Question: I'm trying to perform a segue from my 'AppDelegate'. I know I can't actually perform a segue from the 'AppDelegate', since a segue is a transition from one scene to another, so I instantiate the two 'ViewControllers' concerned in my 'AppDelegate'
'''
let storyboard = UIStoryboard(name: "Main", bundle: nil)
let loadingViewController = storyboard.instantiateViewControllerWithIdentifier("loadingViewController") as UIViewController
let loginViewController = storyboard.instantiateViewControllerWithIdentifier("loginViewController") as UIViewController
let mainViewController = storyboard.instantiateViewControllerWithIdentifier("mainViewController") as UIViewController
'''
Then later, I try to 'loadingViewController.performSegueWithIdentifier("segueToLogin", sender: self)' where 'segueToLogin' is a custom segue identifier in my storyboard

The error I get (which doesn't crash the app) is
'''
Tacklebox[27258:<PHONE>] Warning: Attempt to present <Tacklebox.LoginViewController: 0x7fd8a9646bd0> on <Tacklebox.LoadingViewController: 0x7fd8a943d940> whose view is not in the window hierarchy!
'''
and the end result is I stay on the 'sourceViewController', 'loadingViewController'.
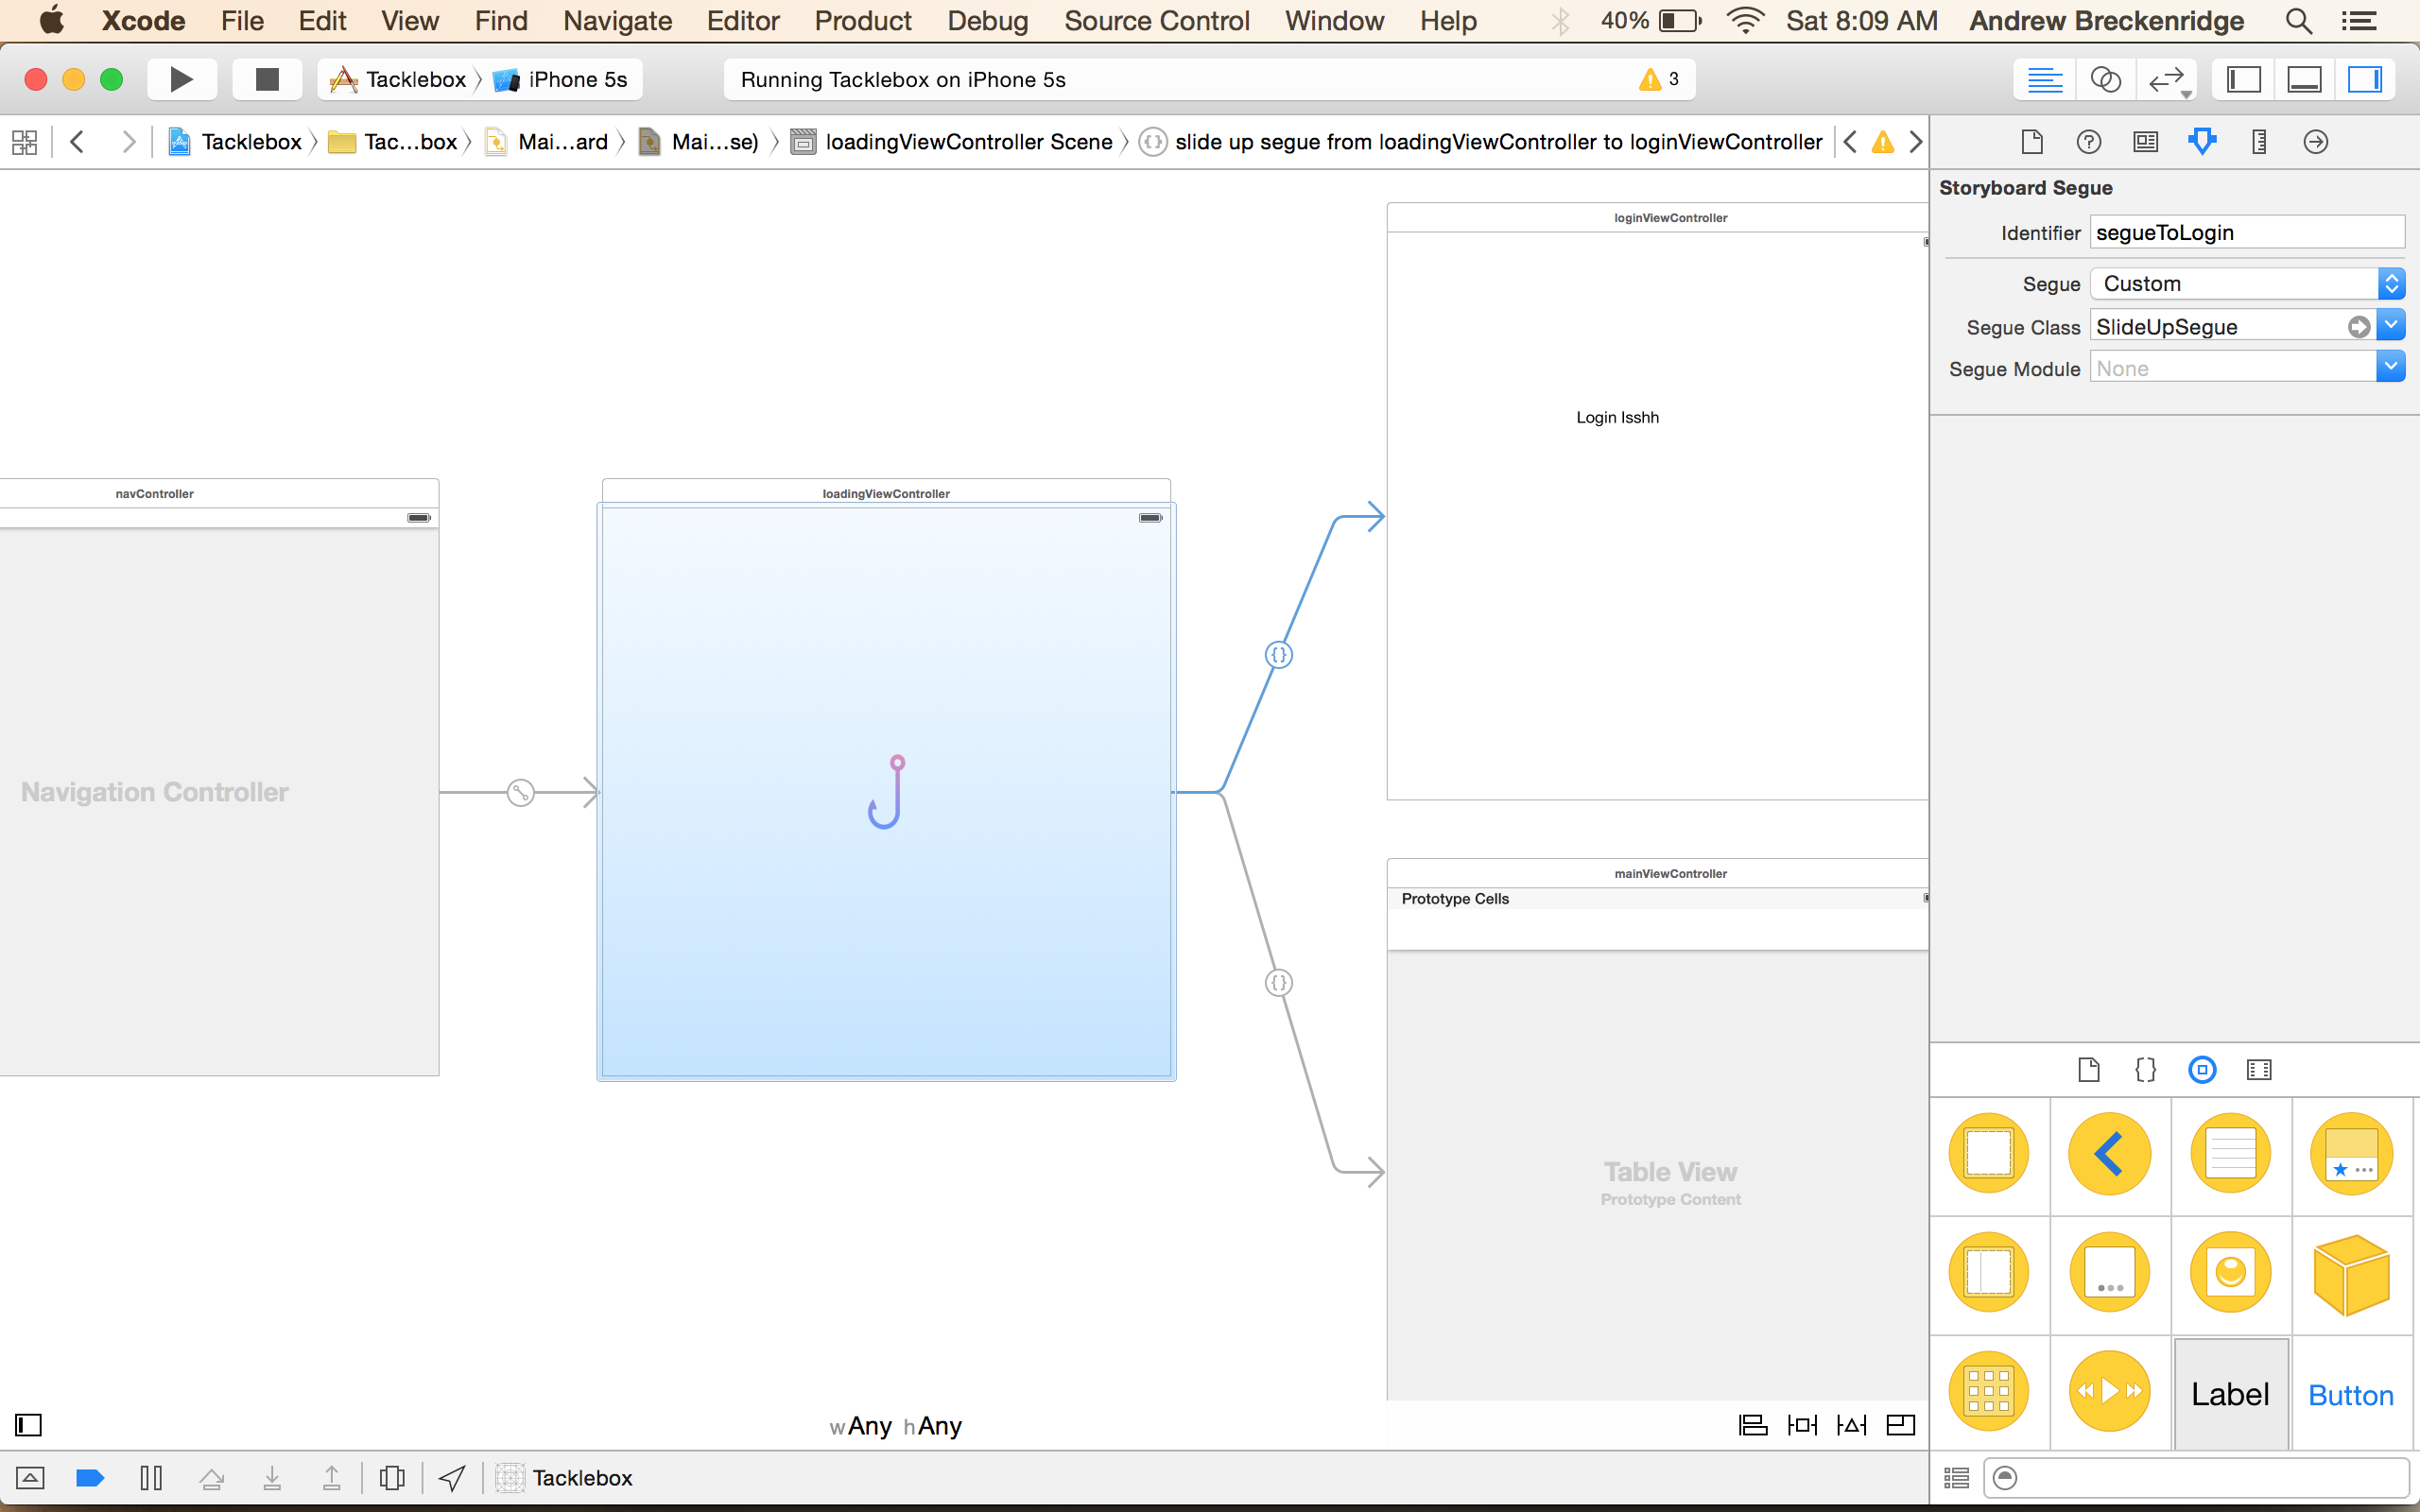
Answer: The problem is that you've created these view controllers in the App Delegate, but since you haven't used those particular instances to navigate between views, those view controller instances aren't the same view controllers actually on the stack; thus the error saying the 'LoadingViewController' instance you're trying to segue to "is not in the window hierarchy."
You're going to have to get the instance of the active 'LoadingViewController'. Since that view controller from which you're performing a segue is bound to be (i.e. supposed to be) visible and since (as indicated by your Storyboard), the 'rootViewController' is a 'UINavigationController', try this to access the current 'LoadingViewController' in the navigation hierarchy:
'''
let navigationController = self.window?.rootViewController as UINavigationController
let loadingViewController = navigationController.visibleViewController as LoadingViewController
loadingViewController.performSegueWithIdentifier("segueToLogin", sender: self)
'''